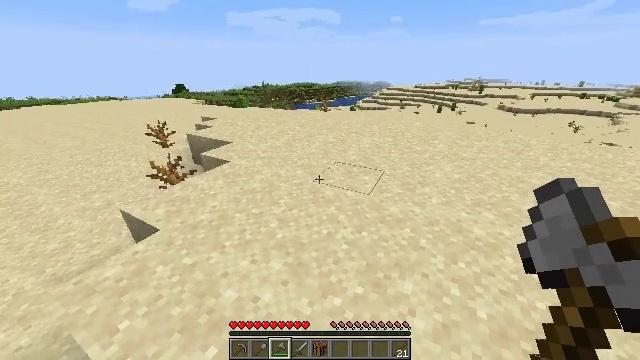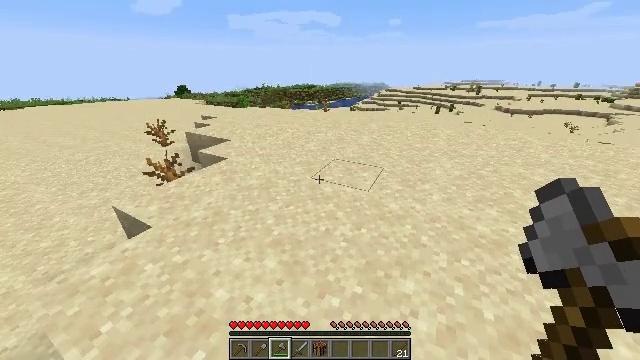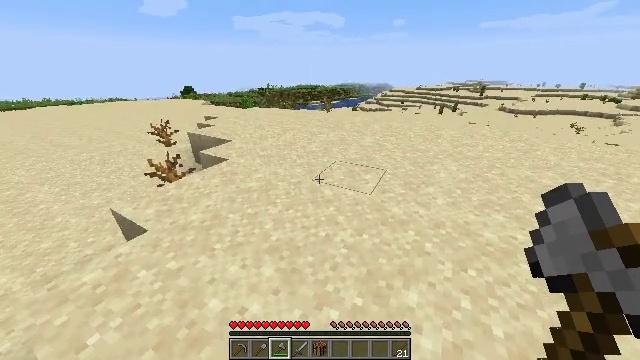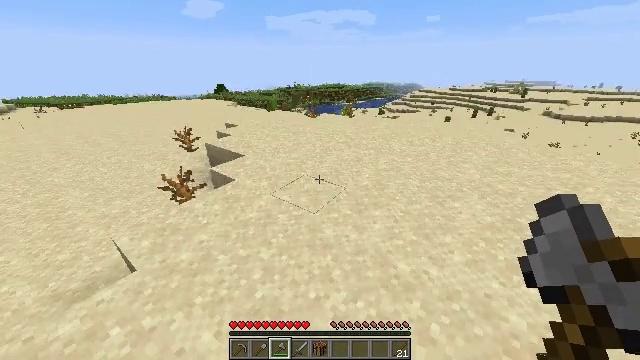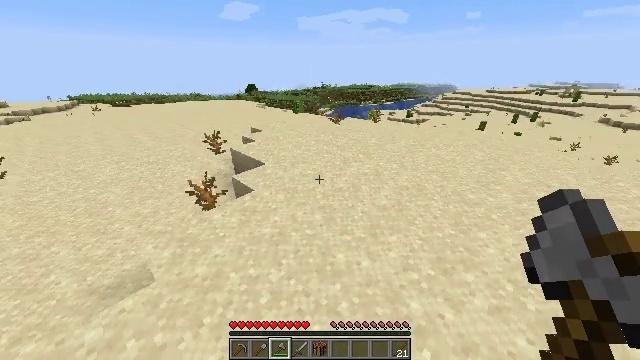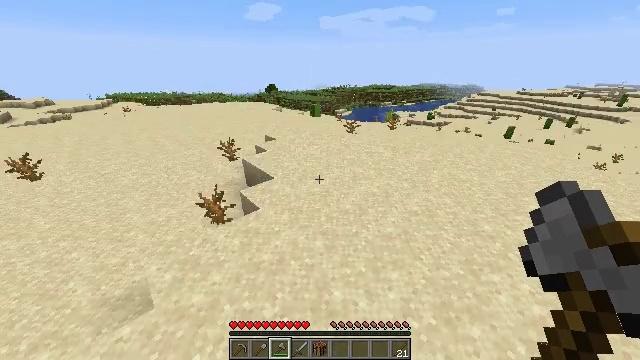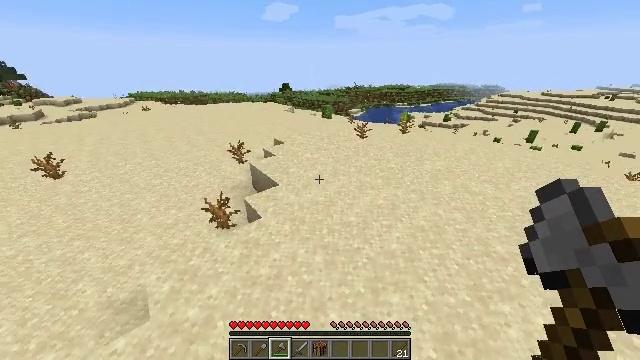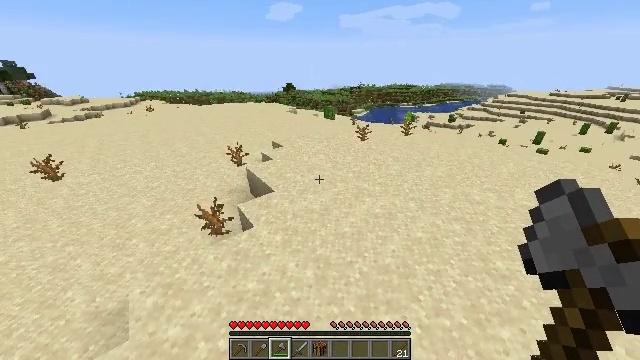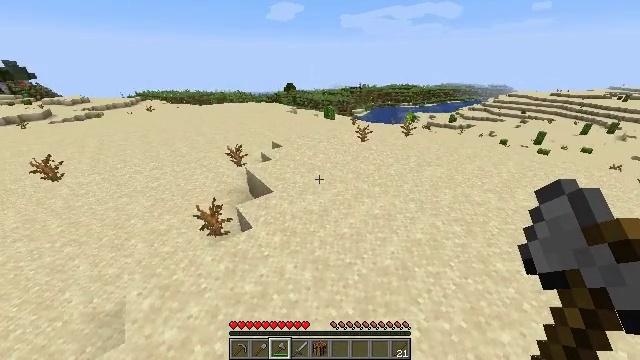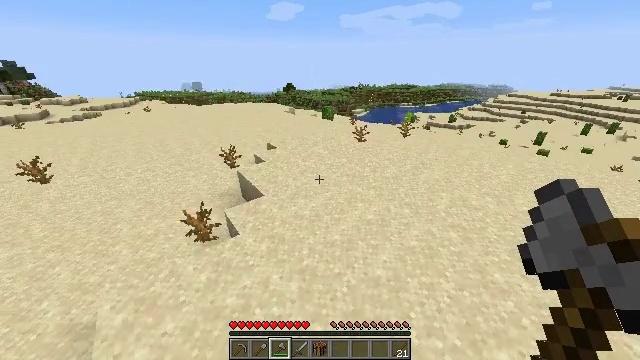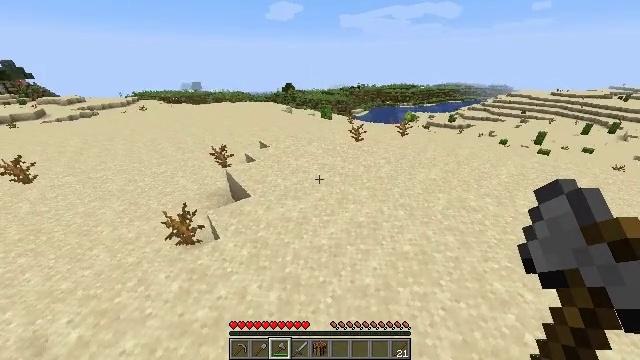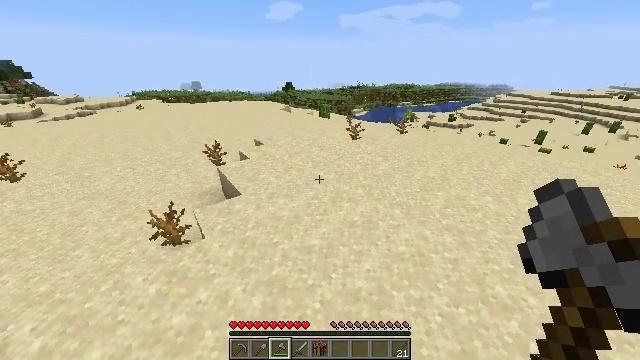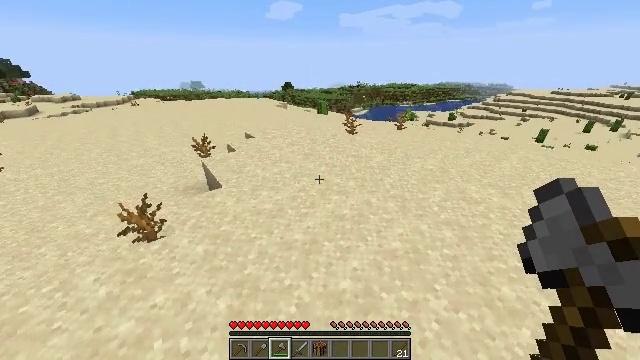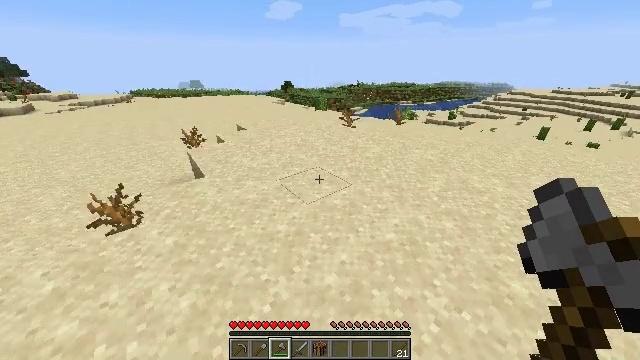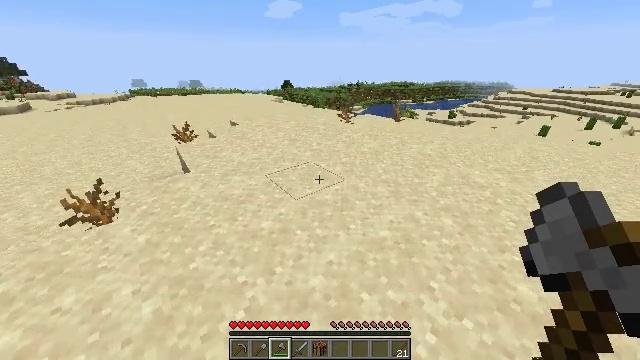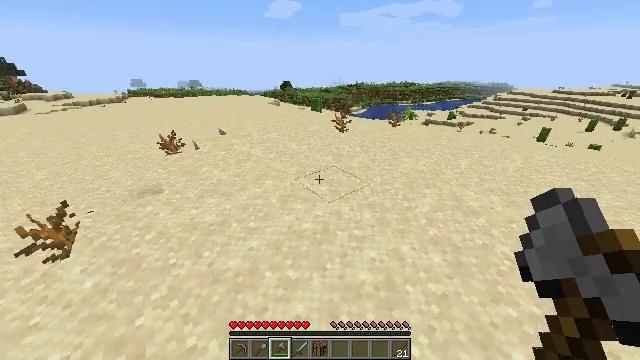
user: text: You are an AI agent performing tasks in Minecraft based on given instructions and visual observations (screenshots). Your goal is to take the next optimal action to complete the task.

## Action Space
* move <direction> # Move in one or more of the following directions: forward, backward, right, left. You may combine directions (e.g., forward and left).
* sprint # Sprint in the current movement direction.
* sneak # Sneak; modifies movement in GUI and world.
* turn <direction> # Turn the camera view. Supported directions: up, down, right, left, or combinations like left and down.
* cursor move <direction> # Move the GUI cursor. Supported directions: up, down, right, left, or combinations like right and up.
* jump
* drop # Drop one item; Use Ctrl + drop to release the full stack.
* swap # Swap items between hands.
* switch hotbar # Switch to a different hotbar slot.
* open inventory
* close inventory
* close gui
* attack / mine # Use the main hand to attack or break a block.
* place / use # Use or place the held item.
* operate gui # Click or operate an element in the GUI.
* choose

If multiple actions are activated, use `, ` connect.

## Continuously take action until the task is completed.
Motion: motion action
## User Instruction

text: Mine a hay block from the field.
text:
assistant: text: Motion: move forward and move right, sprint, jump
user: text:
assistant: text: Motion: move forward and move right, sprint, jump
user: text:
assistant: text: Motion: move forward and move right, sprint, turn left, jump
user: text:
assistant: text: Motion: move forward and move right, sprint, turn left, jump
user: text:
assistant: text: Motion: move forward and move right, sprint, turn left, jump
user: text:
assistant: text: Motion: move forward and move right, sprint, turn left, jump
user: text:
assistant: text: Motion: move forward and move right, sprint, turn left, jump
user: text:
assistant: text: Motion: move forward and move right, sprint, jump
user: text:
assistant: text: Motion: move forward and move right, sprint, jump
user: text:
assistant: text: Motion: move forward and move right, sprint, jump
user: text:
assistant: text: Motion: move forward and move right, sprint, jump
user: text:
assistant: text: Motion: move forward and move right, sprint, jump
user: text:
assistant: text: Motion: move forward and move right, sprint, jump
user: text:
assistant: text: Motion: move forward and move right, sprint, jump
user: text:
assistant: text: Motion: move forward and move right, sprint, jump
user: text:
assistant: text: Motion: move forward and move right, sprint, jump
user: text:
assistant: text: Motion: move forward and move right, sprint, jump
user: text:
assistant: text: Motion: move forward and move right, sprint, jump
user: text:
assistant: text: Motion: move forward and move right, sprint, jump
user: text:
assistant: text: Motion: move forward and move right, sprint, jump
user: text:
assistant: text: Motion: move forward and move right, sprint, jump
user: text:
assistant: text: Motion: move forward and move right, sprint, jump
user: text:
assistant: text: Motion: move forward and move right, sprint, jump
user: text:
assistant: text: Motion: move forward and move right, sprint, jump
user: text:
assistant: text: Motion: move forward and move right, sprint, jump
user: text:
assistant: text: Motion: move forward and move right, sprint, jump
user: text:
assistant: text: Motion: move forward and move right, sprint, jump
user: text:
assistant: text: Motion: move forward and move right, sprint, jump
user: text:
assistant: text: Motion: move forward and move right, sprint, turn right, jump
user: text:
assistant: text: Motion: move forward and move right, sprint, turn right, jump